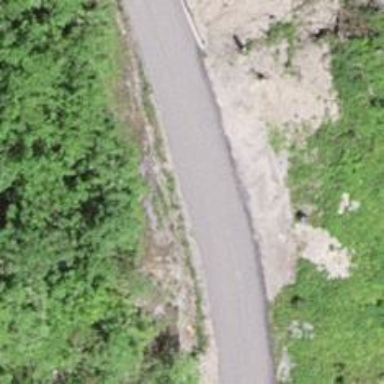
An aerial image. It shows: Passing place on the road.